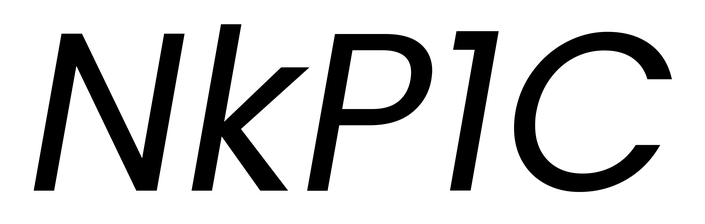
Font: Poppins-Italic